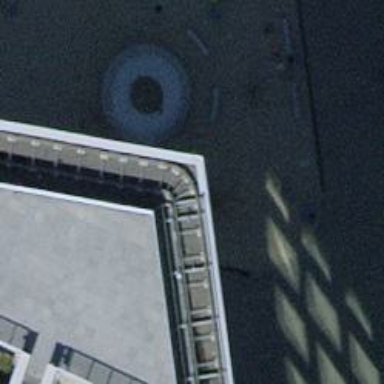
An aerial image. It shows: Bench.